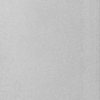
Label: dusty